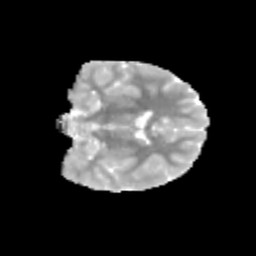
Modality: MD
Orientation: coronal
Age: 9
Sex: female
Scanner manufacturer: siemens
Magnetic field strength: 3 T
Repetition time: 3.8 s
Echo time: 0.07 s